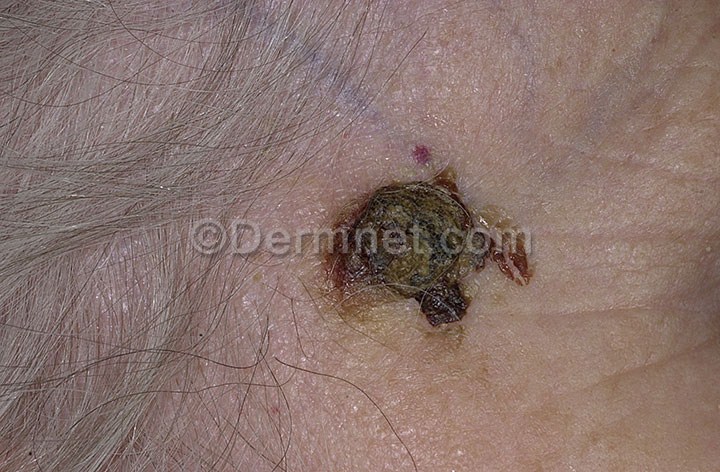
Disease: Actinic Keratosis Basal Cell Carcinoma and other Malignant Lesions